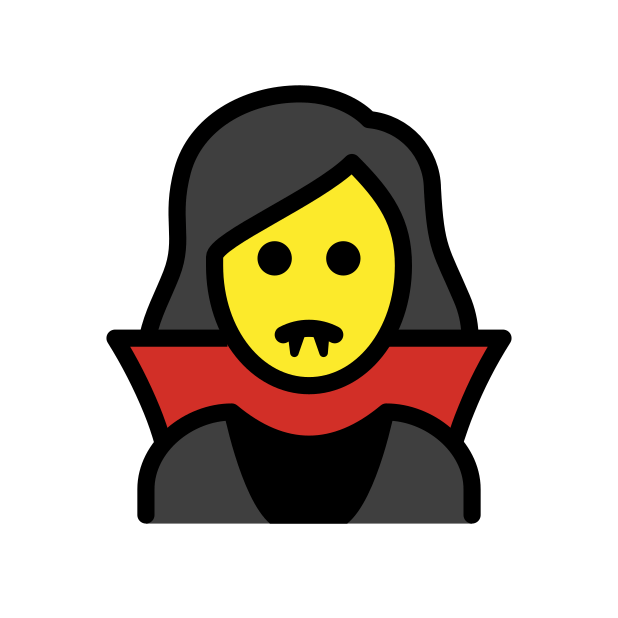
woman vampire